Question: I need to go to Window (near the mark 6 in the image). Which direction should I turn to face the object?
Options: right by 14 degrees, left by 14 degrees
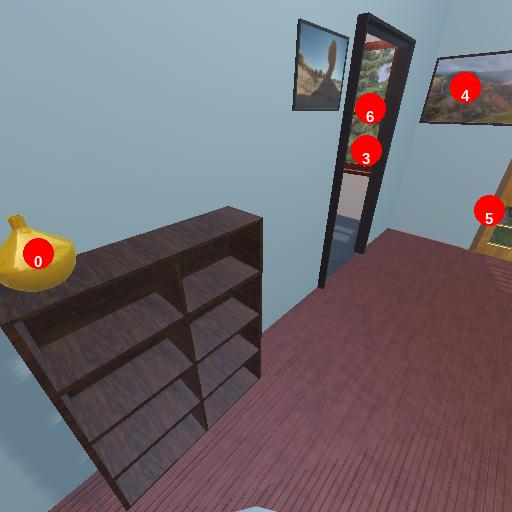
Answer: right by 14 degrees